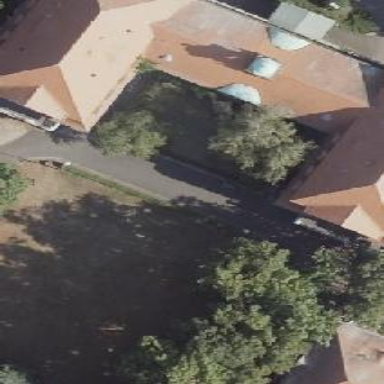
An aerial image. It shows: Hospital building.